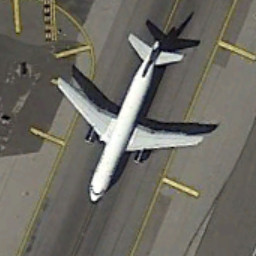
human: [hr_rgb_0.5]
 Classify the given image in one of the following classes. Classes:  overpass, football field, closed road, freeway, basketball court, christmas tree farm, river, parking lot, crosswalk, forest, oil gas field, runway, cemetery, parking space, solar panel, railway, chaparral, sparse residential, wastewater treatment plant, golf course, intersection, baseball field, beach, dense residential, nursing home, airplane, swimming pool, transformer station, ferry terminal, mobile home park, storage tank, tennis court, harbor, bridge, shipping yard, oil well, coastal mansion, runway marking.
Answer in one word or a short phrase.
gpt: airplane